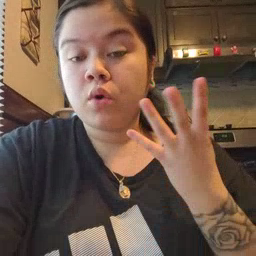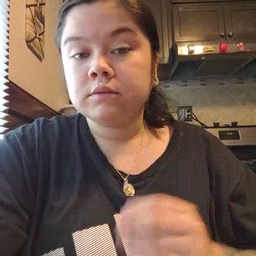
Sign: wet